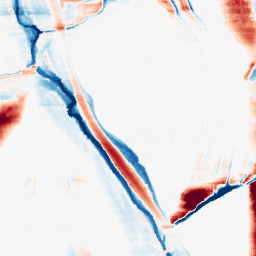
Category: morphological
Decomposition family: morphological_ellipse
Decomposition parameters: operation: average
width: 5
height: 50
Upsampling method: regularized
Upsampling parameters: scale: 2
lambda_reg: 0.01
Upsampling scale: 2